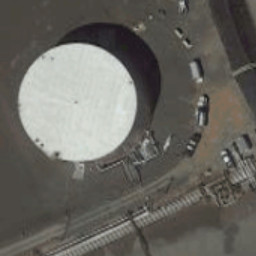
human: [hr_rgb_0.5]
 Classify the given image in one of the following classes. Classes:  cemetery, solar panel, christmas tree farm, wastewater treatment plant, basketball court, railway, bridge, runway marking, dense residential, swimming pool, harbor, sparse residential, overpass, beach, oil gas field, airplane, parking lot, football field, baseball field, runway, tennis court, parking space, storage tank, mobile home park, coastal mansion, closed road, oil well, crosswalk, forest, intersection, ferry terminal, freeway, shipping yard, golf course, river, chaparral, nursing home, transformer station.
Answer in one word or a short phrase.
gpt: storage tank